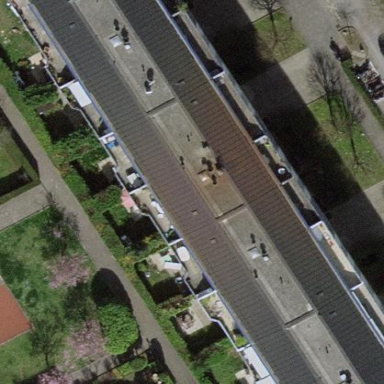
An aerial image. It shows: Garden enclosed by fence.